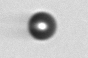
Label: bead